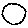
Label: circle